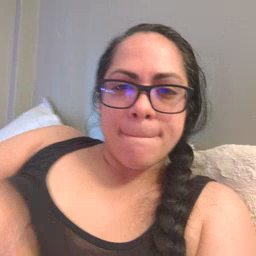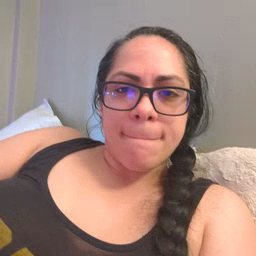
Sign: time